Question: Count the number of objects in the diagram.
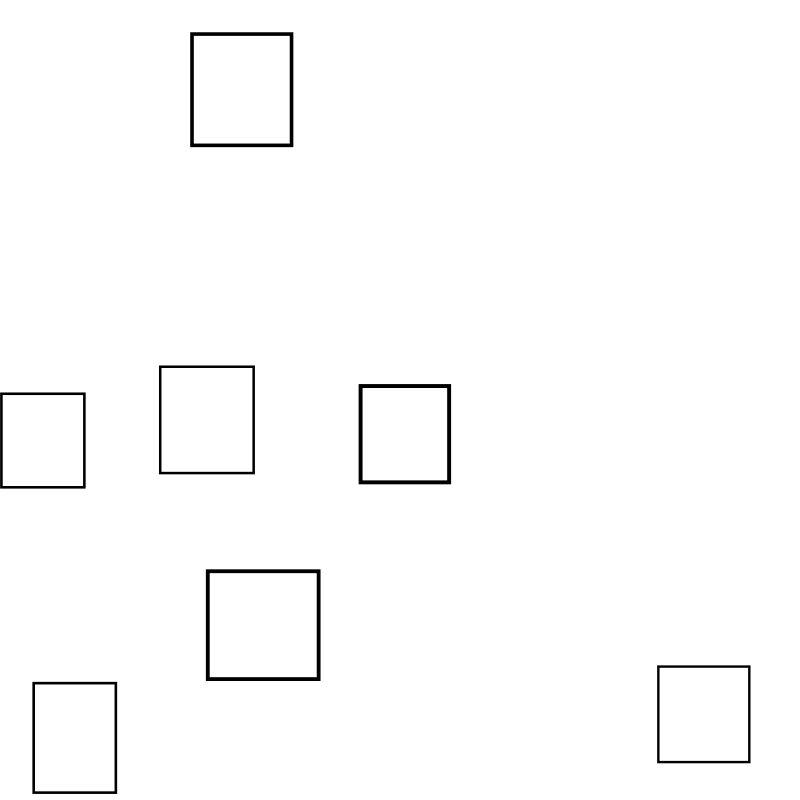
Answer: 7